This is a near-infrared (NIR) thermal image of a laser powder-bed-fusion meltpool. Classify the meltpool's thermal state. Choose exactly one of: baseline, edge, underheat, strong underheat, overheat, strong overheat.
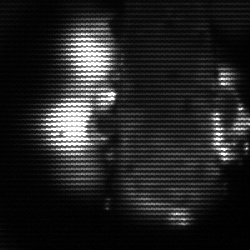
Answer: strong underheat